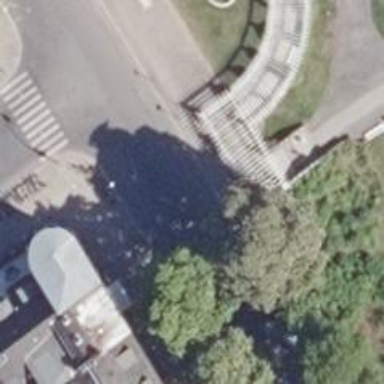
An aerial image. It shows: Cobblestone flattened footway.